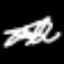
Label: squiggle